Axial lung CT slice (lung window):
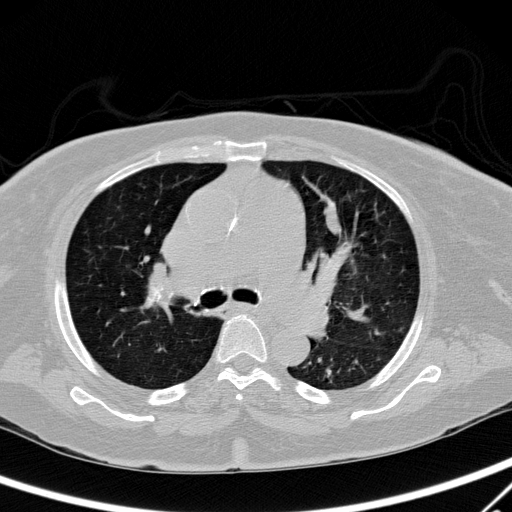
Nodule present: no